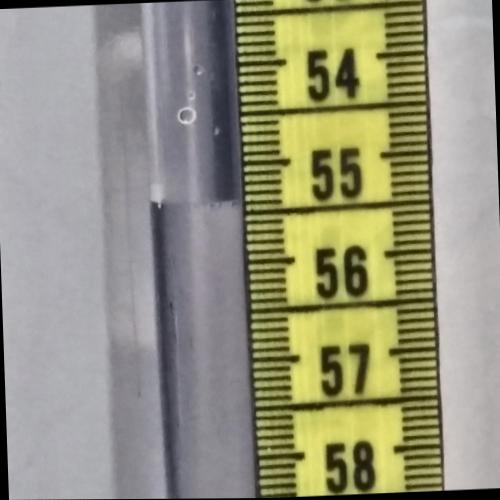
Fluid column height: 55.4 cm